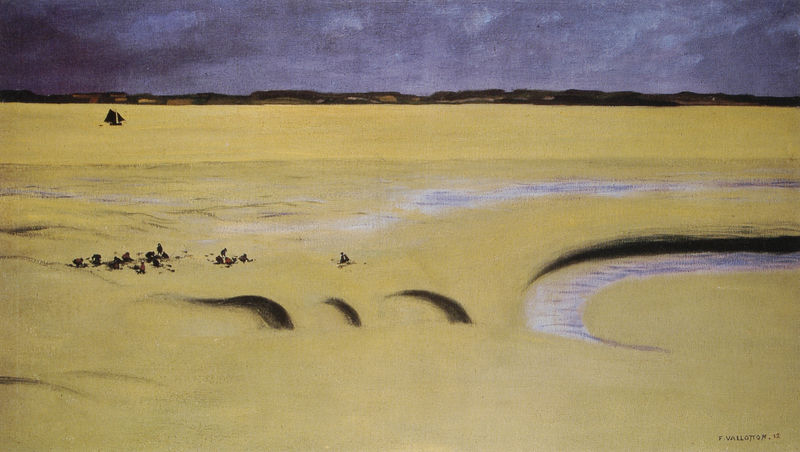
Titel: Strandlandschaft bei Ebbe
Künstler: Félix Vallotton
Institution: (Privatsammlung)
Schlagwörter: blau, dunkel, gemälde, gruppe, himmel, mann, meer, wasser, wolken, aquarell, fluss, gelb, landschaft, menschen, sand, abend, braun, hell, hintergrund, männer, nacht, schwarz, vordergrund, weiss, haus, wolke, beige, leute, mensch, weit, signatur, bach, dämmerung, ebene, erde, horizont, häuser, hügel, spiegelung, weite, einsam, flach, gewässer, personen, boot, reiter, küste, pfütze, schiff, segel, segelboot, strand, vallotton, welle, wellen, valloton, biegung, segelschiff, heiß, afrika, berge, düne, dünen, gebirge, hitze, leer, leere, modern, verlassen, wüste, schichten, felix vallotton, blue, people, white, black, gray, green, painting, yellow, streifen, reflection, brown, perspective, striche, surrealismus, bögen, ebbe, fata morgana, karawane, oase, pfützen, pril, punkte, unebenheit, geld, dali, himme, cliff, clouds, sky, boat, landscape, mountain, mountains, nature, ocean, sea, see, ship, water, horizon, flimmern, coast, river, muscheln, reisende, purple, shadow, beach, sail, marokko, zelte, lager, seegelboot, wadi, pool, furche, dune, dunes, horizonz, desert, dry, kamele, africa, rastende, niedriger horizont, sails, camp, nomaden, silhouette, normaden, 1912, wasteland, oasis, vast, fat morgana, blau fluss, versanden, hollows, emptiness, naufrage